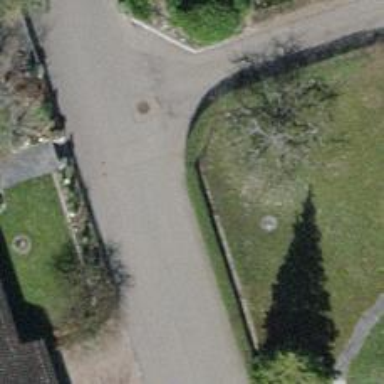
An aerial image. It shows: Hedge acting as barrier.